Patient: sex F, age 58
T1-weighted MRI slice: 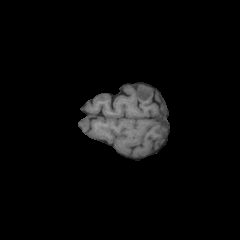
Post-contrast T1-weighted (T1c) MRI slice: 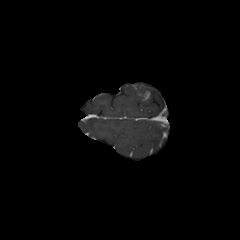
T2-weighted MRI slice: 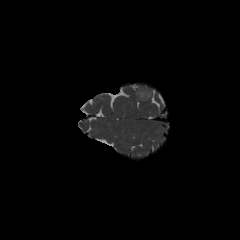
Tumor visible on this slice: yes
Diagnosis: Glioblastoma, IDH-wildtype
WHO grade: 4